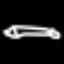
Label: pencil